Aerial crown-view tile of a tropical tree (Barro Colorado Island, Panama), acquired 20240716:
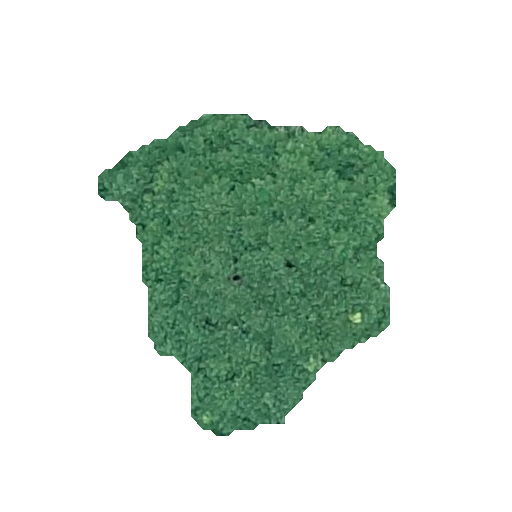
Species: Jacaranda copaia
GBIF accepted scientific name: Jacaranda copaia
Crown area: 100.577 m²